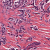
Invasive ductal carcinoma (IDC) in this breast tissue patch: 1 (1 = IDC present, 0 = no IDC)